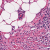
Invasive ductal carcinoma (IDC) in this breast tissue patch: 0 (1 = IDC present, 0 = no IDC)